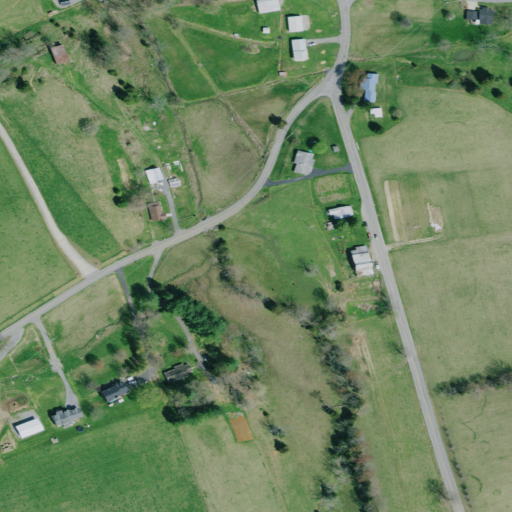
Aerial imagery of valley in Tennessee named Barger Hollow containing pasture, open development, low intensity development, mixed forest, and deciduous forest